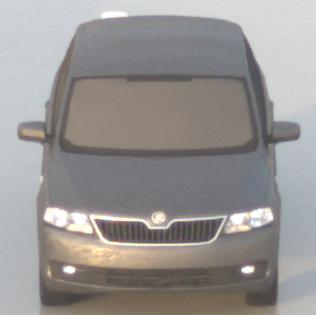
Make: Skoda
Model: Rapid Spaceback 1.2 TSI
Detailed model: Rapid Spaceback
Model produced from: 2013/10
Model produced until: 2015/04
Doors: 5
Color: gray
Road condition: wet road
Daytime: sunrise or sunset
Contrast: low contrast